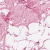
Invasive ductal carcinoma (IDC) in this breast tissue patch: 0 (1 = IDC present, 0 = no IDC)